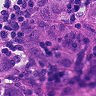
Metastatic tissue present: yes